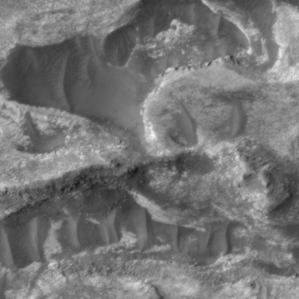
Label: non_frost